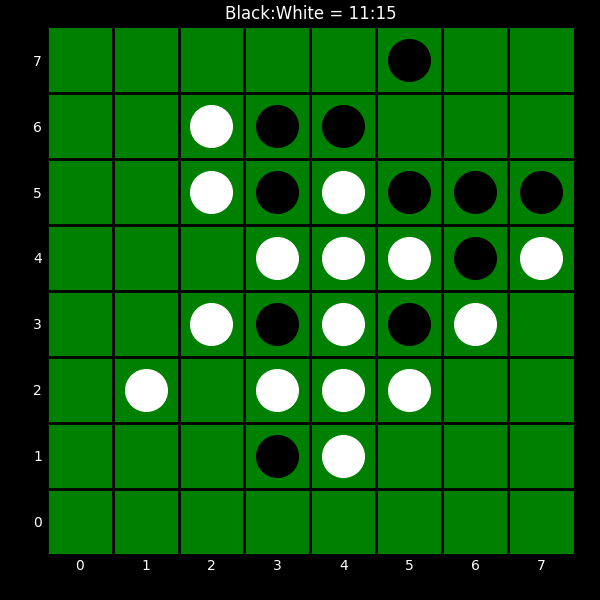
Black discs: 11
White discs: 15